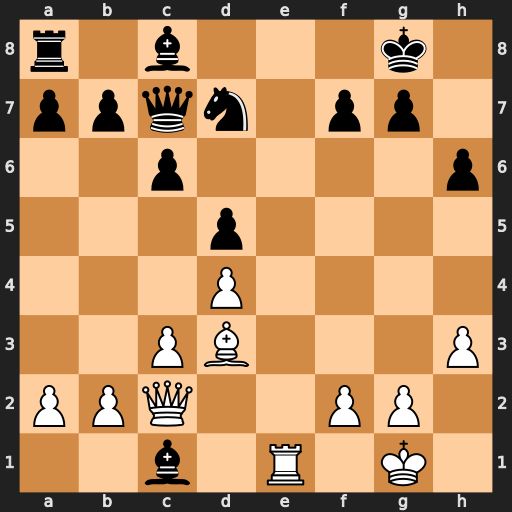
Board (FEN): r1b3k1/ppqn1pp1/2p4p/3p4/3P4/2PB3P/PPQ2PP1/2b1R1K1
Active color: w
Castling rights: -
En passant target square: -
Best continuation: Re8+ Nf8 Bh7+ Kh8 Rxf8#